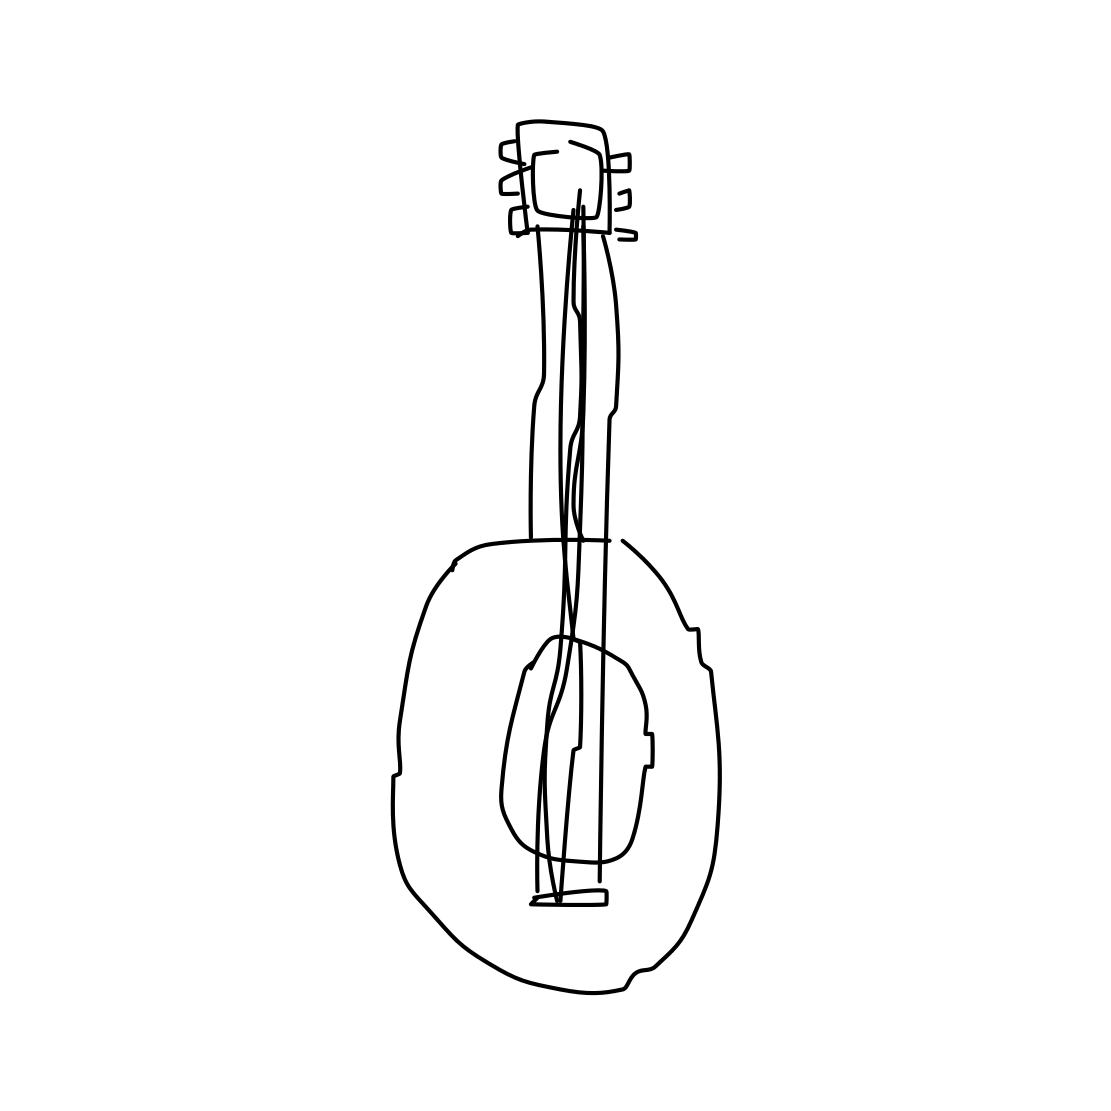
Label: guitar